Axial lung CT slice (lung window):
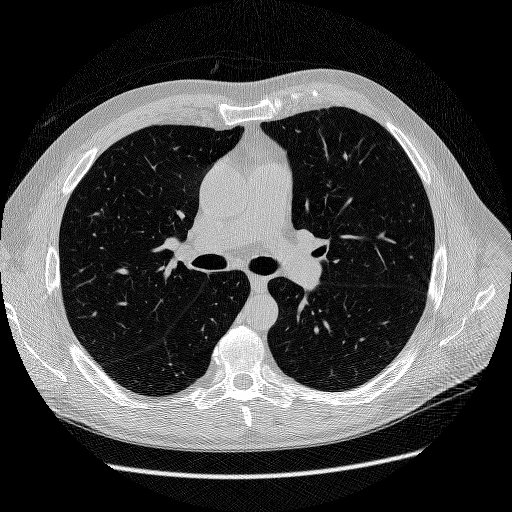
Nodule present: no